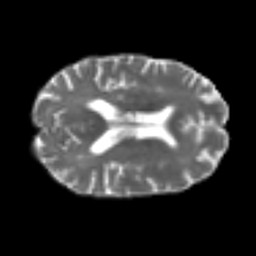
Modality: T2w
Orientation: axial
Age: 61
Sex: male
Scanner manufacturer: siemens
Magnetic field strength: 3 T
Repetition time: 4.987 s
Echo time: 0.0792 s